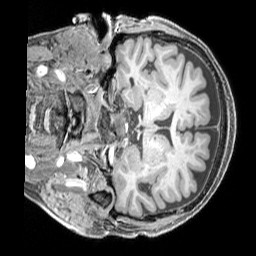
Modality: T1w
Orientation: coronal
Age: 67
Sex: female
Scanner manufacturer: siemens
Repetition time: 2.3 s
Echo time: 0.00226 s